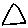
Label: triangle